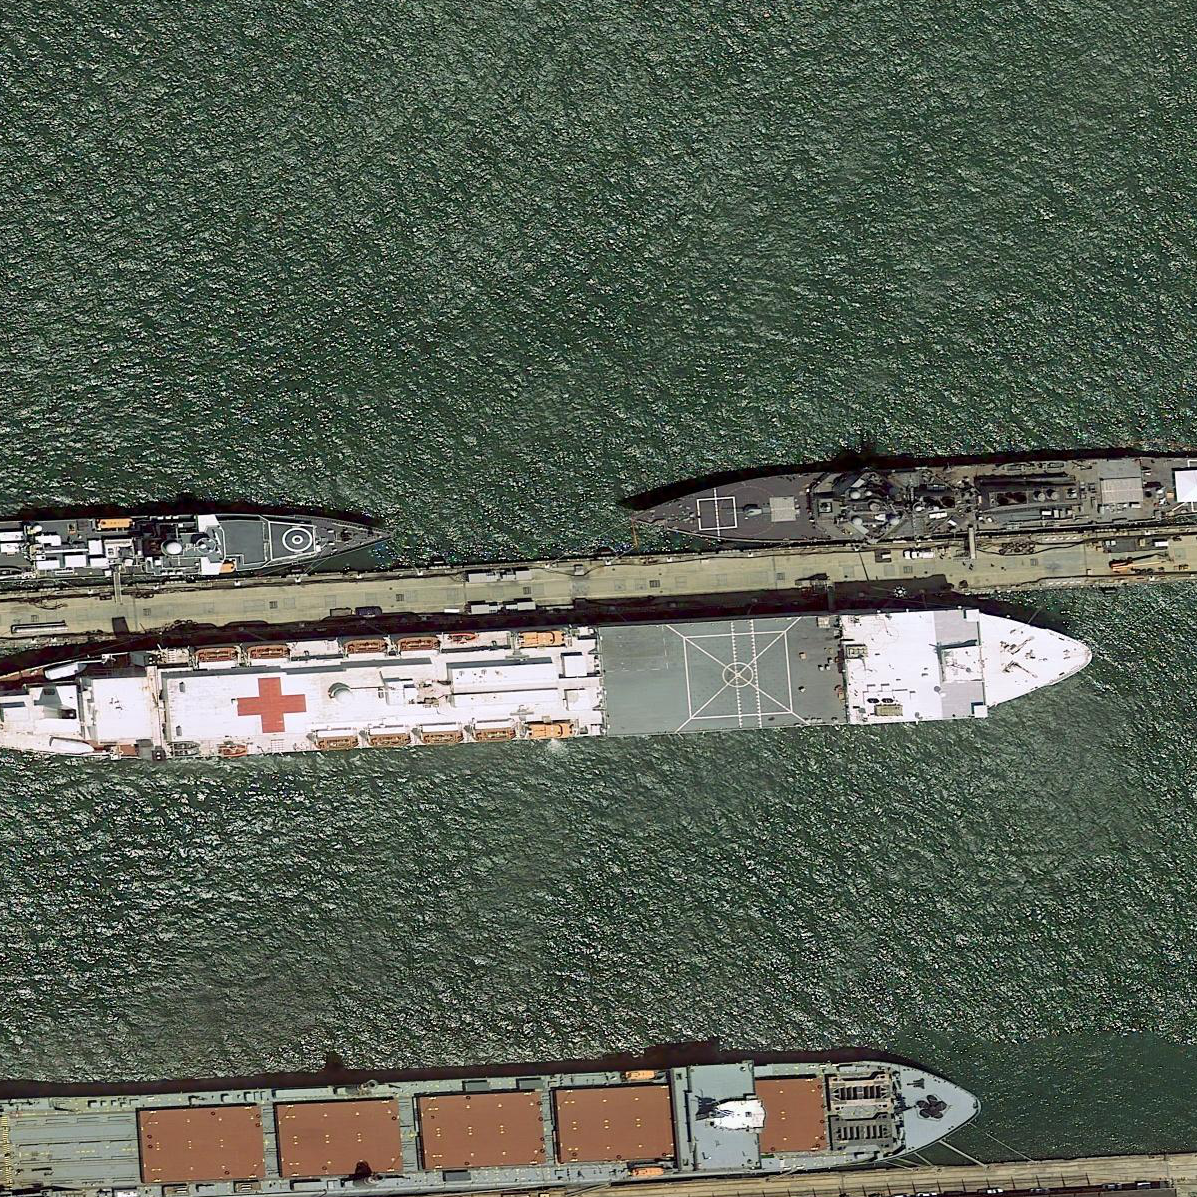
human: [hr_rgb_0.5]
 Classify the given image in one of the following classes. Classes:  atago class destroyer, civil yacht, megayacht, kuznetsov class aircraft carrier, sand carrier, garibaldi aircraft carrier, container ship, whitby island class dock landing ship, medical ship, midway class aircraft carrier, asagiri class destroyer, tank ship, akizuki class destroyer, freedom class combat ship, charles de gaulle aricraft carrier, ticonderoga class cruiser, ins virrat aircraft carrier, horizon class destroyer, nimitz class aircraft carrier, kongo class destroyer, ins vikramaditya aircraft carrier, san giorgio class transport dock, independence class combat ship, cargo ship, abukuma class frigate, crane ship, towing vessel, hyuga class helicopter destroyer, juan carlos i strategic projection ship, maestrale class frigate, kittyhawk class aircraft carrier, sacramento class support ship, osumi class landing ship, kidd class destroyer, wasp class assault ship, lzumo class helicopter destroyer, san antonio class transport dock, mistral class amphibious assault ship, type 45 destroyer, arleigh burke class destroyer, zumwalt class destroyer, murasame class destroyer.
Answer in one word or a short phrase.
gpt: Medical ship